Field crop: tomato
Growth stage: 1
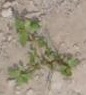
Species: portulaca